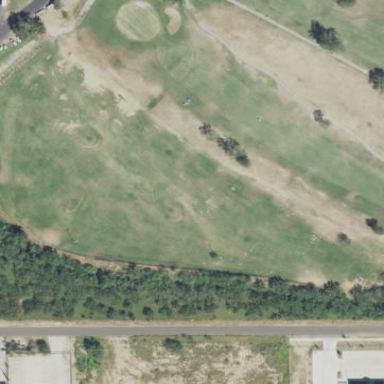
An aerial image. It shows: Driving range for golf on grass.